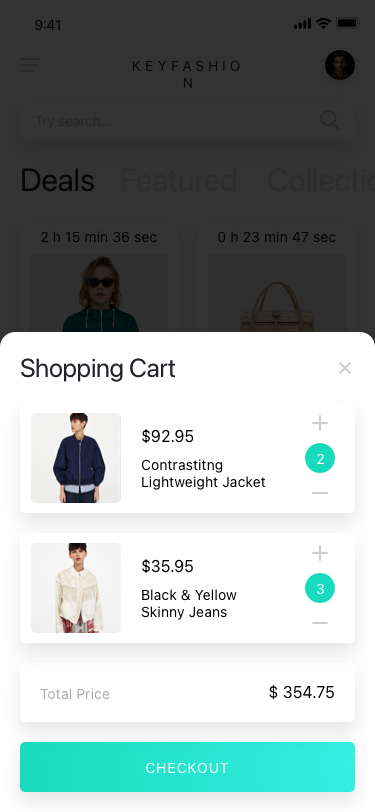
Text in this UI design:
Asymmetric
Orange Dress
$35.95
5 h 29 min 54 sec
21 h 04 min 42 sec
High-heel Sandals
with Flowers
$92.95
13 h 04 min 29 sec
Wicker Handbag
$92.95
0 h 23 min 47 sec
Water Lightweight Green Jacket
$35.95
2 h 15 min 36 sec
Deals
Featured
Collections
Try search…
KEYFASHION
Total Price
$ 354.75
Contrastitng
Lightweight Jacket
$92.95
2
Black & Yellow
Skinny Jeans
$35.95
3
Shopping Cart